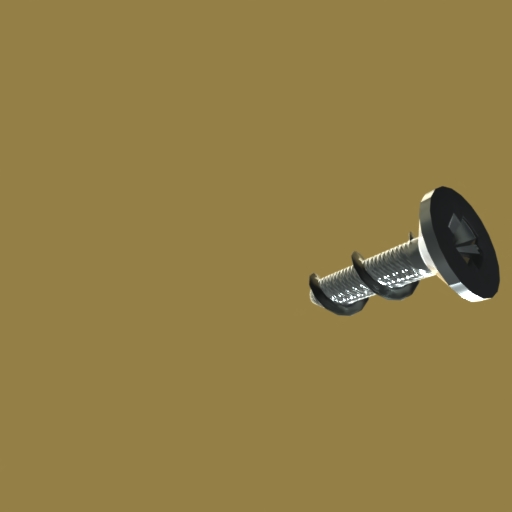
Label: screw